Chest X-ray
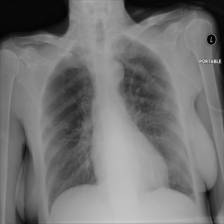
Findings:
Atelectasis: negative
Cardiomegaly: negative
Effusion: negative
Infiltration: negative
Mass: negative
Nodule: negative
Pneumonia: negative
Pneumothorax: negative
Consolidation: negative
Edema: negative
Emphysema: negative
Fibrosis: negative
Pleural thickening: negative
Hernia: negative